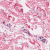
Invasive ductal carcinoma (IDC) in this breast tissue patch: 0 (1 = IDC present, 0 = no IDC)